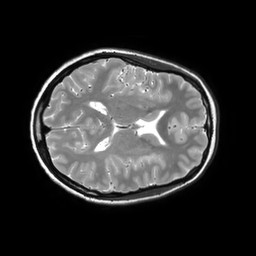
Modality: T2w
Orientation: axial
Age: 20
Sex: female
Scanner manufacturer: philips
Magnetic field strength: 3 T
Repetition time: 3 s
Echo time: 0.08 s